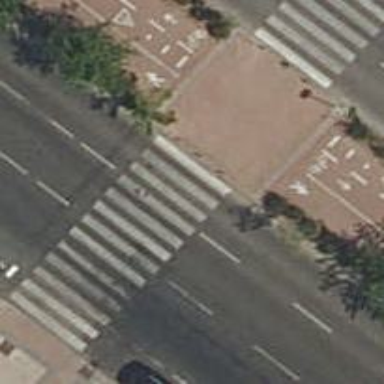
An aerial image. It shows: Zebra crossing on the road.